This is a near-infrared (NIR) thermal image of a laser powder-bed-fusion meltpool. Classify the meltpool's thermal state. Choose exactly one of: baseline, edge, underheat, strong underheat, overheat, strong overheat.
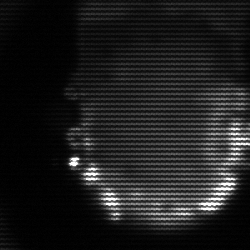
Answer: baseline